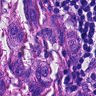
Metastatic tissue present: yes